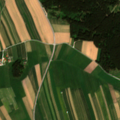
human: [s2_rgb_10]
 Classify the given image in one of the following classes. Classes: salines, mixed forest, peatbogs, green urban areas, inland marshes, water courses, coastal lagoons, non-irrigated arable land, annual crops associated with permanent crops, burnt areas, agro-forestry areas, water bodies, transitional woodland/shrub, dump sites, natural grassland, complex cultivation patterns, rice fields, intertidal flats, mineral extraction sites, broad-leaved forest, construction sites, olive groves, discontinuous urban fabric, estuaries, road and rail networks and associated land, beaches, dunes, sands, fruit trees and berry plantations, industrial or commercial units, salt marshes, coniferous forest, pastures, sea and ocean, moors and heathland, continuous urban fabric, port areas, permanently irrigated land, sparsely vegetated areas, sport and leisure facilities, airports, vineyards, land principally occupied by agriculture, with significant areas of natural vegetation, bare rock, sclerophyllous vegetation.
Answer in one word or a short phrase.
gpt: non-irrigated arable land, complex cultivation patterns, coniferous forest